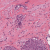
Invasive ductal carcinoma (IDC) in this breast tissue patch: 1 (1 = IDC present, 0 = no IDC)